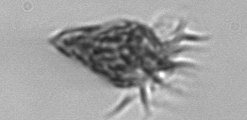
Label: Strombidium_wulffi